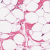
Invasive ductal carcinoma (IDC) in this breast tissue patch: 0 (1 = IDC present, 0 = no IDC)